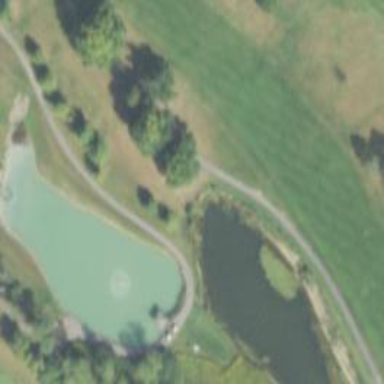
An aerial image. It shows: Golf fairway surrounded by grass.